Question: I am a beginner to Tailwind CSS. And I am finding it difficult to create a button design as shown in the picture in tailwind Css

So I want to display that little bar on the right when the individual section like eg. are pressed. So can you please help me out with it. I want the answer in tailwind css.
Here is the code:
'''
<div className="flex">
<div className="w-72 bg-white text-gray-100 shadow-lg">
<div class="flex h-full flex-col p-7 pl-8 text-sm">
<div class="relative flex w-full items-center justify-between">
<a class="flex space-x-5 py-5 text-slate-800">
<MusicNoteIcon class="h-5 w-5"></MusicNoteIcon>
<p class="font-semibold">Sovereignty Kingdom</p>
</a>
<button class="delay-50 absolute right-[3px] h-10 cursor-pointer rounded-full p-2 text-slate-800 transition duration-200 ease-in-out hover:scale-110 hover:bg-black hover:text-white">
<SwitchHorizontalIcon class="h-5 w-5"></SwitchHorizontalIcon>
</button>
</div>
<nav className="delay-50 my-2 flex cursor-pointer items-center space-x-3 rounded-lg p-3 text-slate-800 transition duration-200 ease-in-out hover:-translate-y-1 hover:scale-110 hover:bg-black hover:text-white">
<HomeIcon className="h-5 w-5" />
<p>Home</p>
</nav>
<nav className="delay-50 my-2 flex cursor-pointer items-center space-x-3 rounded-lg p-3 text-slate-800 transition duration-200 ease-in-out hover:-translate-y-1 hover:scale-110 hover:bg-black hover:text-white">
<TrendingUpIcon className="h-5 w-5" />
<p>Trends</p>
</nav>
<nav className="delay-50 duration-2 cursor-pointer00 my-2 flex cursor-pointer items-center space-x-3 rounded-lg p-3 text-slate-800 transition ease-in-out hover:-translate-y-1 hover:scale-110 hover:bg-black hover:text-white">
<RssIcon className="h-5 w-5" />
<p>Feed</p>
</nav></div>
</div>
</div>'''
'''
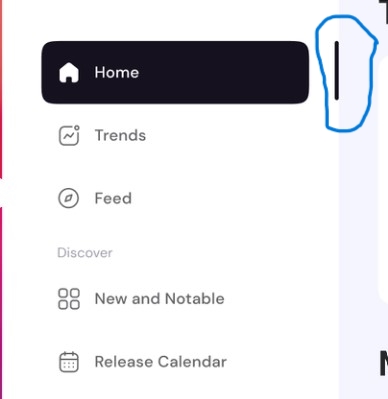
Answer: I'm not sure if this is the only solution, but this worked for me:
The first thing I did was define an array for the buttons group :
'''
const elements=[
{name:'Home',ico:faHome}, //I'm using font awesome Icons,you can use yours
{name:'Trend',ico:faFireAlt},
{name:'Feed',ico:faFeed}
]
'''
then I defined a state so that I know which button was clicked like
'''
//(-1) is the button id, default (-1) so that the bar won't render by default
const [clickedId, setClickedId] = useState(-1);
'''
Here is the full code:
'''
<div className='flex m-14 w-72 '>
<div className="w-full bg-white text-gray-100 shadow-lg">
<div className="flex h-full flex-col p-7 pl-8 text-sm">
<div className="relative flex w-full items-center justify-between">
<a className="flex space-x-5 py-5 text-slate-800">
<div className="h-5 w-5 bg-teal-800 rounded-full"></div>
<p className="font-semibold">Sovereignty Kingdom</p>
</a>
<button className="delay-50 absolute right-[3px] h-10 cursor-pointer rounded-full p-2 text-slate-800 transition duration-200 ease-in-out hover:scale-110 hover:bg-black hover:text-white">
<div className="h-5 w-5 bg-teal-800 rounded-full"></div>
</button>
</div>
{/* map over the buttons array to render them */}
{elements.map((el,id)=>(
{/* give every button a key */}
<button key={id} name={el.name}
{/* when a button is clicked assign clickedId to the current button id */}
onClick={() => setClickedId(id)}
{/* based on the button id append classes to make the sidebar */}
className={'relative delay-50 my-2 flex cursor-pointer items-center space-x-3 rounded-lg p-3
text-slate-800 transition duration-75 ease-in-out hover:-translate-y-1
hover:scale-110 hover:bg-black hover:text-white
${(id === clickedId) ?'after:w-1 after:h-12 after:bg-black after:rounded-full after:absolute after:-right-7
hover:after:transition hover:after:duration-75 hover:after:-right-4 hover:after:ease-in-out':'' }'}>
<FontAwesomeIcon className='h-5 w-5 ' icon={el.ico}/>
<p>{el.name}</p>
</button>
))}
</div>
</div>
</div>
'''
or check it <URL> on codesandbox.